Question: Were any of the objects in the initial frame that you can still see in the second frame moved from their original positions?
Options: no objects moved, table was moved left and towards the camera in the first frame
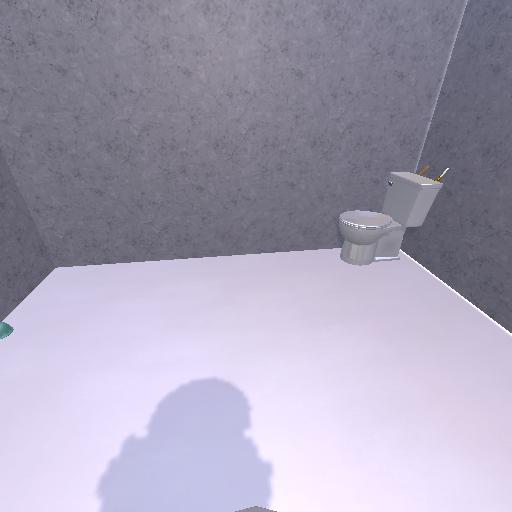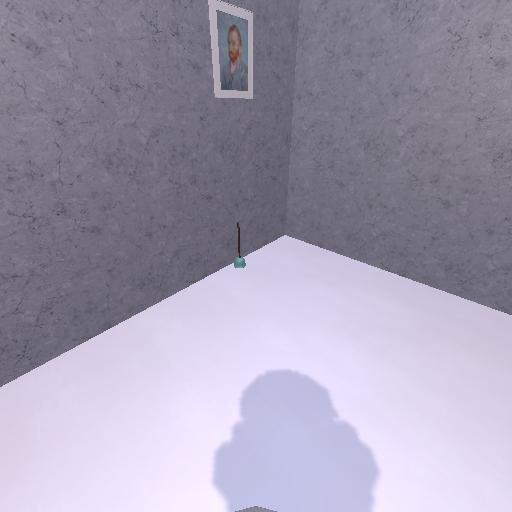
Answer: no objects moved